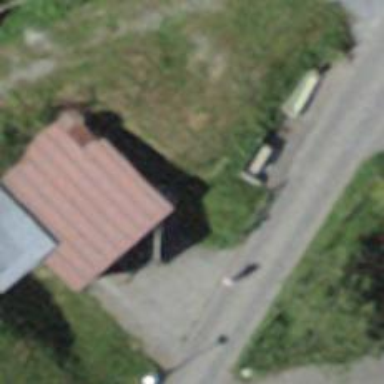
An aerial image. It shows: Convenience shop.